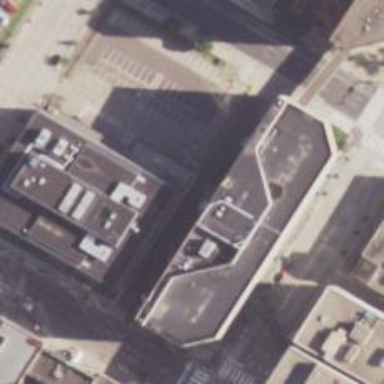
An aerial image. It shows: Office building.